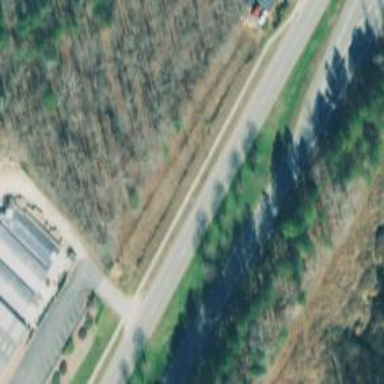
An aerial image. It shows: Trunk highway.